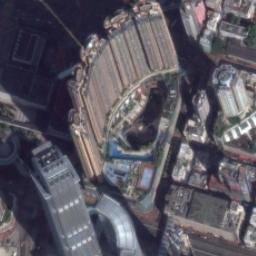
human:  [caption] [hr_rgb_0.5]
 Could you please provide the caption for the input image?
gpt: The rooms are spaced differently .

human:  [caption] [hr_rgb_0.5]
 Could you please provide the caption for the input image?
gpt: The commercial area is consist of many tall buildings .

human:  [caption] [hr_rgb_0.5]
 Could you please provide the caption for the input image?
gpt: In a business district there are many buildings of different heights and heights and several roads with many cars and some trees .

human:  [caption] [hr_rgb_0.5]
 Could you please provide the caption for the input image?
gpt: A commercial area has some high-rise buildings and other buildings .

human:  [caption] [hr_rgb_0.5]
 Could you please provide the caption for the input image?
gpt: There are some skyscrapers on a commercial area .